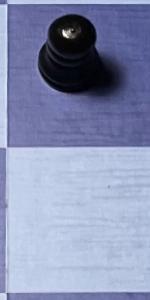
Label: Empty